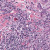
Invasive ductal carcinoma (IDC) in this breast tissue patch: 1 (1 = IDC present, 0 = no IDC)